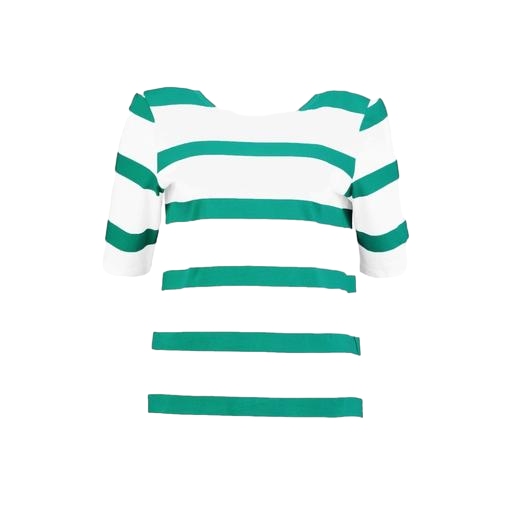
striped t-shirt, club stripe tee, short-sleeve top only macy, white background